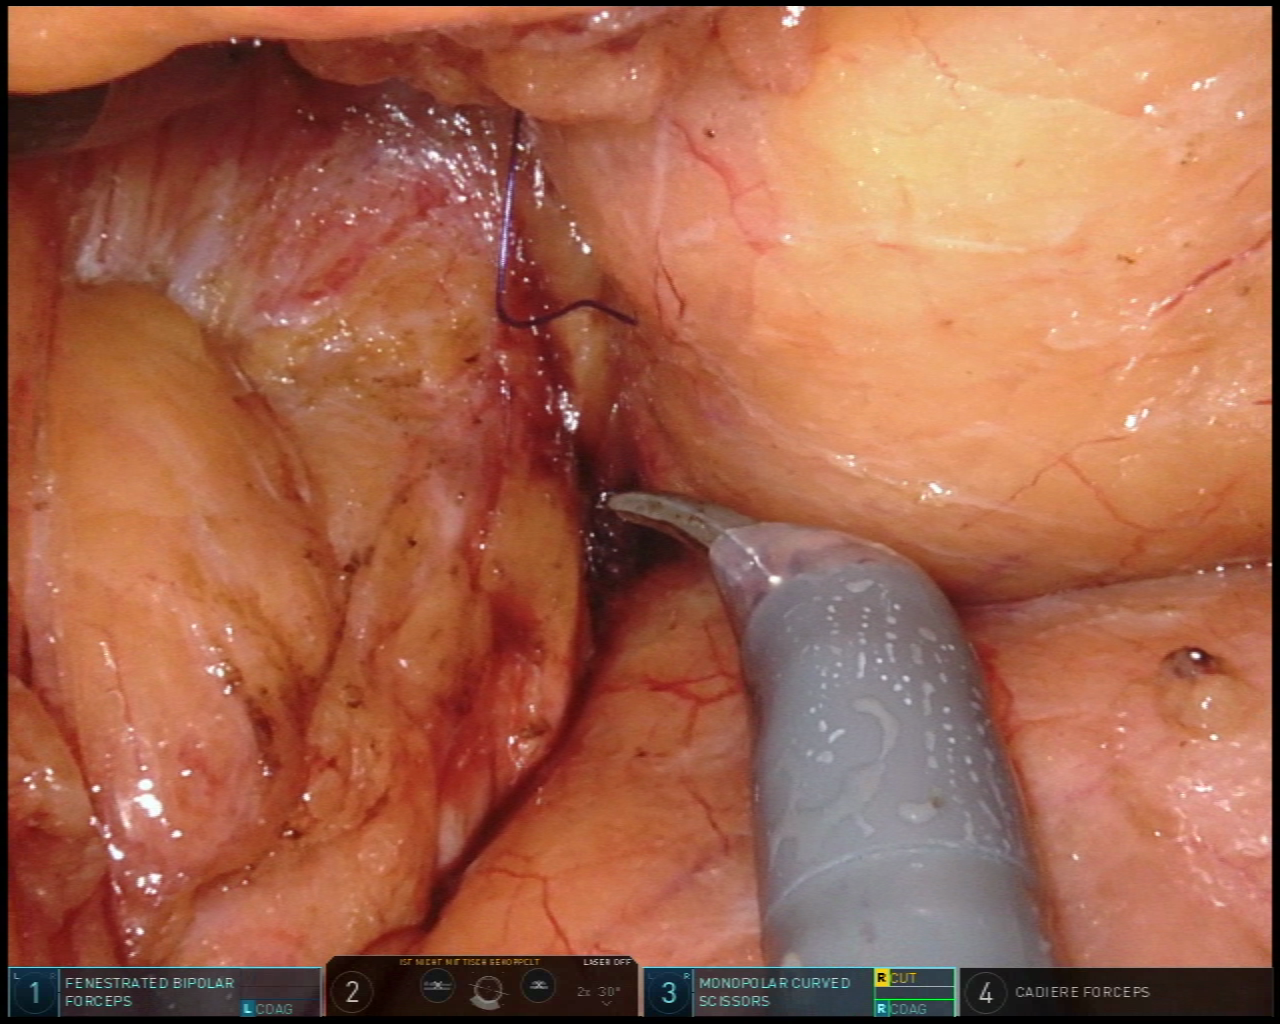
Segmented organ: pancreas
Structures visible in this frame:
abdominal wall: no
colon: no
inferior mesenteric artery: no
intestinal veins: no
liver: no
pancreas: yes
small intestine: no
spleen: no
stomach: no
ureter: no
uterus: no
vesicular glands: no